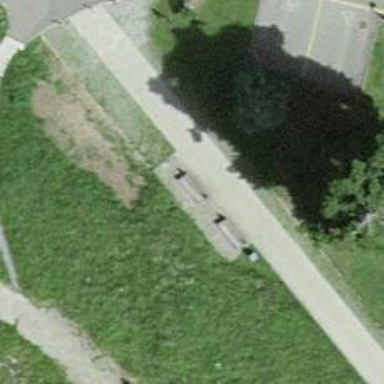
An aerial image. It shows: Bench.